Field crop: maize
Growth stage: 1
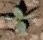
Species: datura